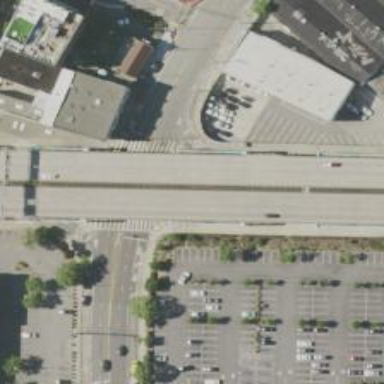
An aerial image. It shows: Secondary link road with asphalt surface.